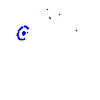
Particle: kaon